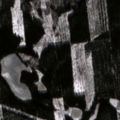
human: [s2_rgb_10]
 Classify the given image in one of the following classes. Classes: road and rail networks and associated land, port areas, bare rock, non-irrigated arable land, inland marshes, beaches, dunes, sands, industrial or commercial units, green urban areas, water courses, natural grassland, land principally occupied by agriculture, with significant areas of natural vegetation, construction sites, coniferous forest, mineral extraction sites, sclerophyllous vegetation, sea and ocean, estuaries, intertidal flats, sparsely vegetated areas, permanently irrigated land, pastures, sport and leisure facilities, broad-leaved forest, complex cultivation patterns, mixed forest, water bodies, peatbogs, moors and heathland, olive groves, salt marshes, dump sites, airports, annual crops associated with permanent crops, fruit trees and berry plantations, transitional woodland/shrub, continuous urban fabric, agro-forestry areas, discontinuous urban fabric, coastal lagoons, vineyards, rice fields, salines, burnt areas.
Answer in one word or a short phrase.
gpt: coniferous forest, mixed forest, transitional woodland/shrub, water bodies